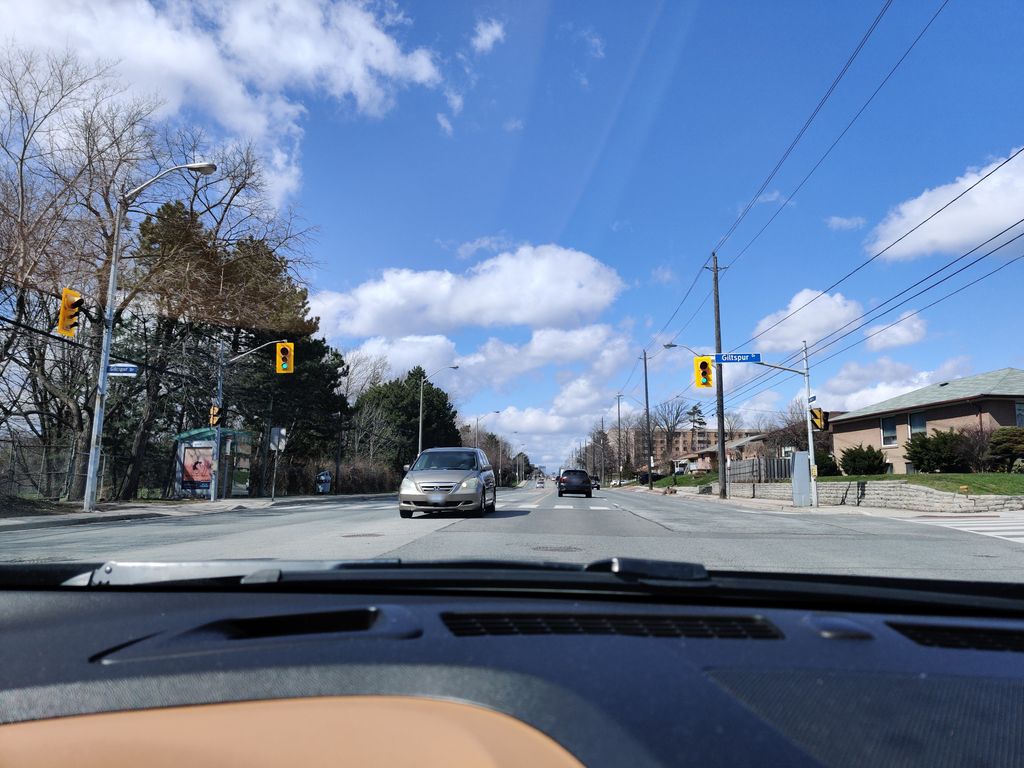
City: toronto